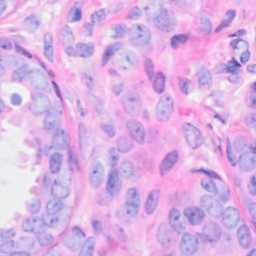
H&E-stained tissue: Breast